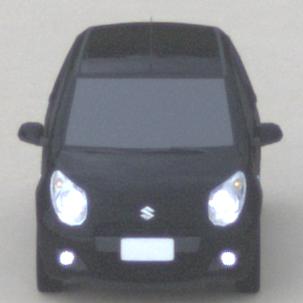
Make: Suzuki
Model: Alto 1.0
Detailed model: Alto (V)
Model produced from: 2011/02
Model produced until: 2011/03
Doors: 5
Color: black
Road condition: dry road
Daytime: midday
Contrast: low contrast